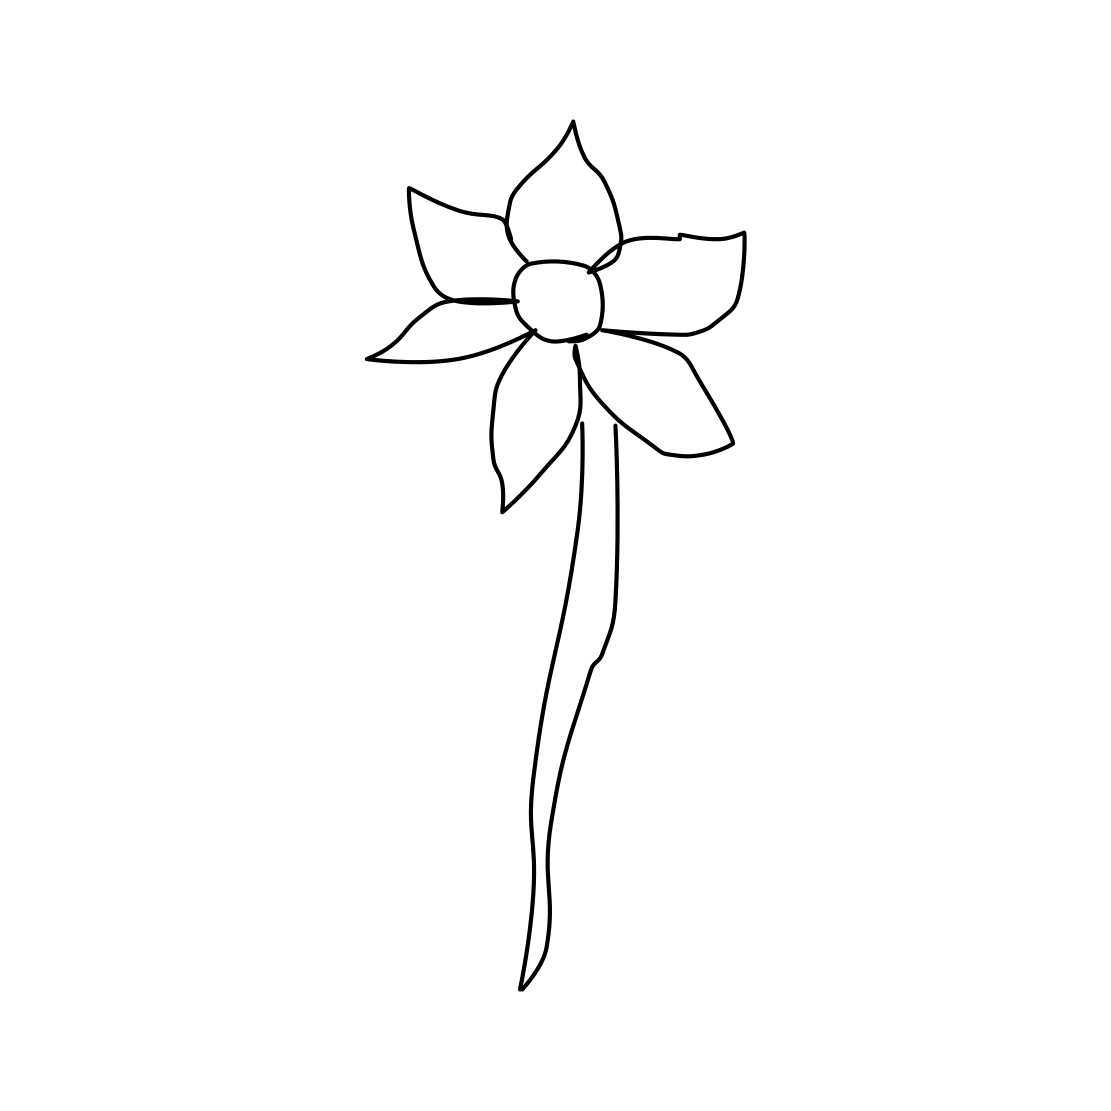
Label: flower with stem